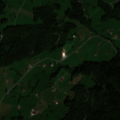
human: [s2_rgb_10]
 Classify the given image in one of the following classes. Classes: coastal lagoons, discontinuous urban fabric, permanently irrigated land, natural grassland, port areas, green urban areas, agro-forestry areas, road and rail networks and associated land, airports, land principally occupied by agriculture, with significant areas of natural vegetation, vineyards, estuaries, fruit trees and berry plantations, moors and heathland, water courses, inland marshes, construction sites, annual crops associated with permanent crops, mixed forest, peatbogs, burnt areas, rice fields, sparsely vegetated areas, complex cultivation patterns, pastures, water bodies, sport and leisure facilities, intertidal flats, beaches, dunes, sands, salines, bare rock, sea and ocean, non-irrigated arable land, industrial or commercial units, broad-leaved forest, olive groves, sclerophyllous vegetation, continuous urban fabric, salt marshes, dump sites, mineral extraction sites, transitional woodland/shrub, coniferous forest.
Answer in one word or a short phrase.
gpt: pastures, coniferous forest, mixed forest